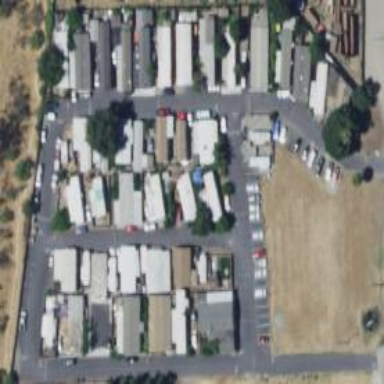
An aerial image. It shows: Residential area designated as trailer park.